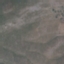
Land use / land cover class: HerbaceousVegetation